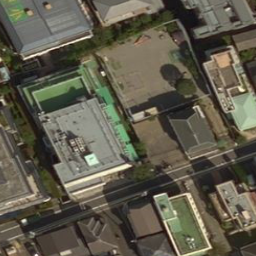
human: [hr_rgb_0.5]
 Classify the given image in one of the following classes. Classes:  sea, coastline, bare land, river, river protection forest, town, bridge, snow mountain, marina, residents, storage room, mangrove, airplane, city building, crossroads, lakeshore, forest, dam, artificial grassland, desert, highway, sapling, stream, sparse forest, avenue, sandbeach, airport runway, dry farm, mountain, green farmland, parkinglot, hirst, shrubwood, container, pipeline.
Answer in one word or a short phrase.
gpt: city building